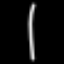
Label: line